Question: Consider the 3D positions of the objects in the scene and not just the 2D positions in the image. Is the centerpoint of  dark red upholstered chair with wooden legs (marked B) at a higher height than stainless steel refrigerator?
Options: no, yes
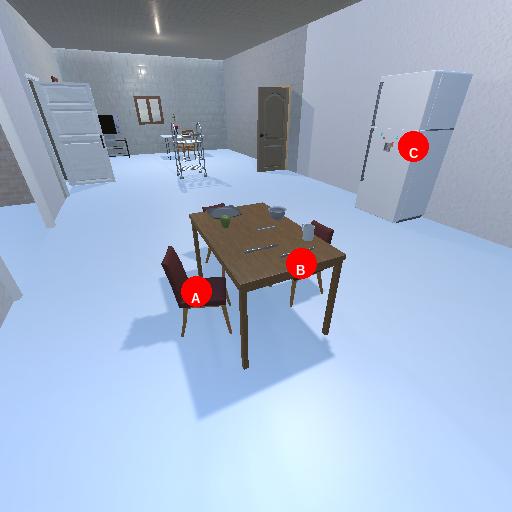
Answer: no